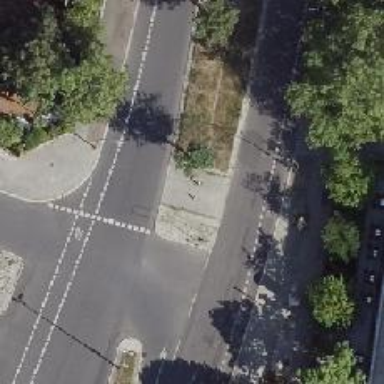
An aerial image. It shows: Traffic island located on footway.